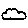
Label: cloud